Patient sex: M
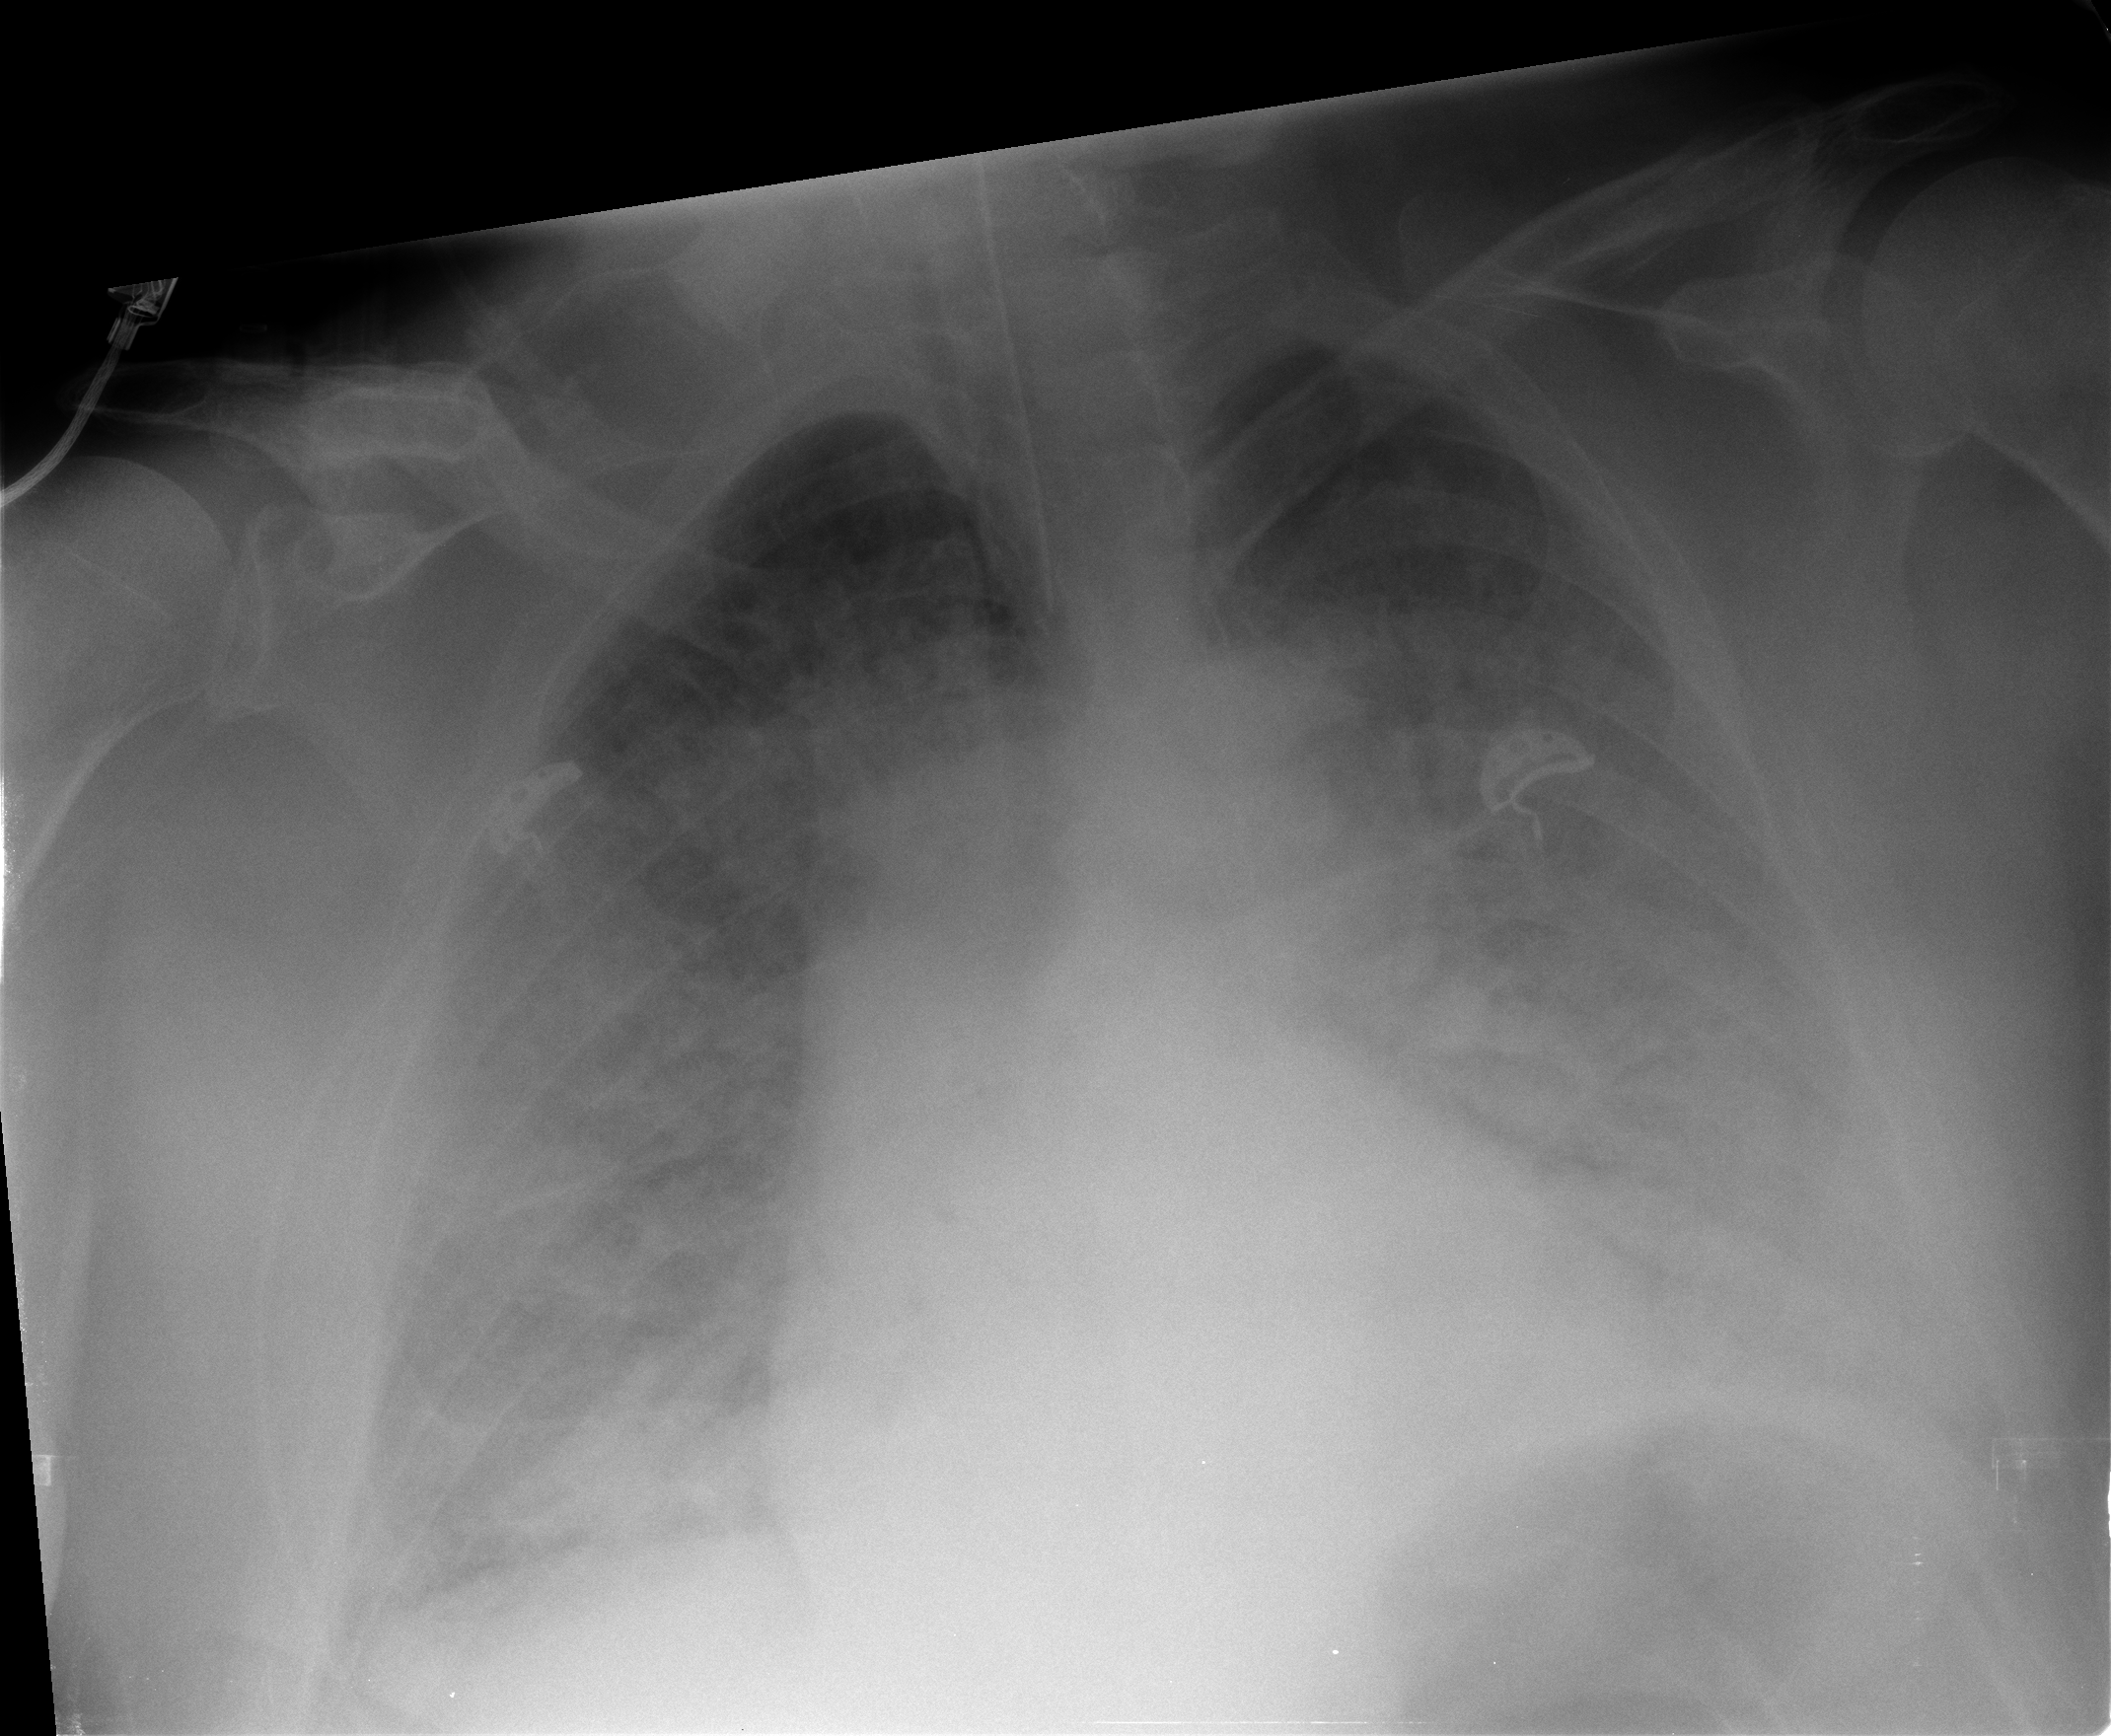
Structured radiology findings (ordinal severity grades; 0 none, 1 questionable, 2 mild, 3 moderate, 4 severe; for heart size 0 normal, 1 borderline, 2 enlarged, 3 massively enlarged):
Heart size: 2
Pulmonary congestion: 2
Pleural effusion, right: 1
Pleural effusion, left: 1
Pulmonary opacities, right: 3
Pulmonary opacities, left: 4
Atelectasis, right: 2
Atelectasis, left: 3